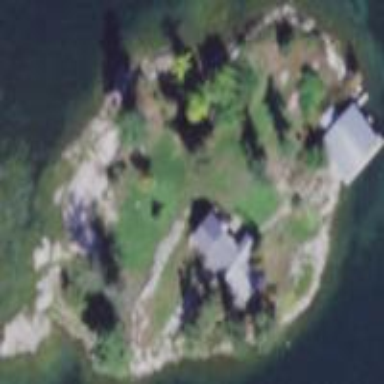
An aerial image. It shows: Islet.